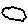
Label: cloud